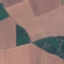
Land use / land cover class: AnnualCrop